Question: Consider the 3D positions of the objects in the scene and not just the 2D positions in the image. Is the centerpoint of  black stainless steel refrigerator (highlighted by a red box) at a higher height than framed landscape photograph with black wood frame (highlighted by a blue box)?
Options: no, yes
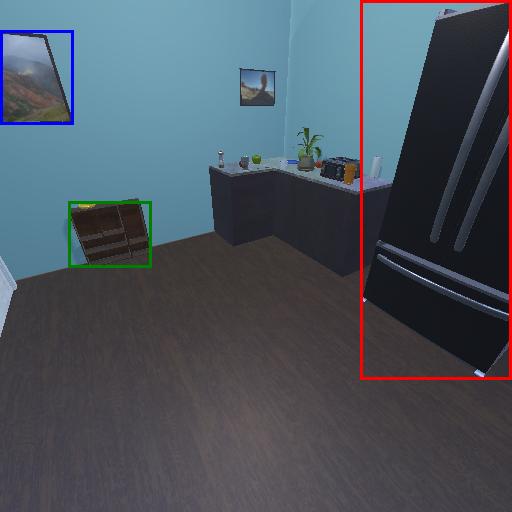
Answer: no